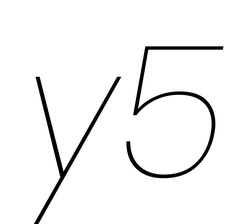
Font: Poppins-ThinItalic